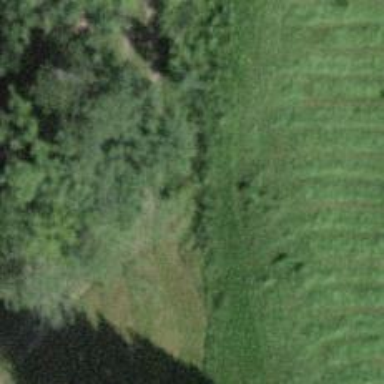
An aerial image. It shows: Grass path.